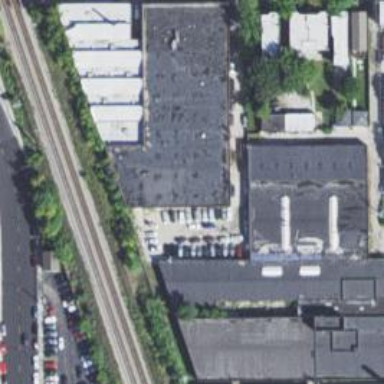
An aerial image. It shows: Industrial building.